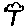
Label: tree